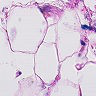
Metastatic tissue present: no